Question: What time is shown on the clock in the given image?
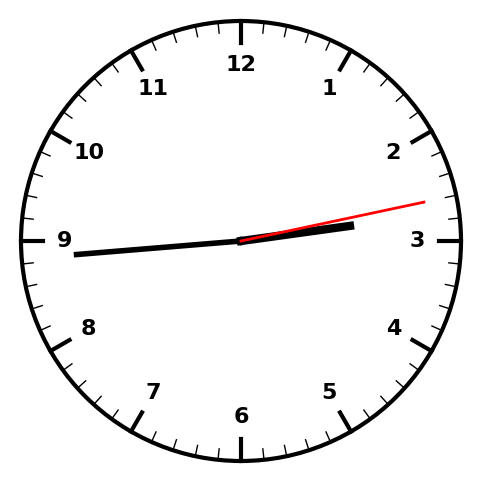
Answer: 02:44:13